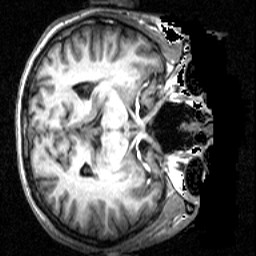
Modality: T1w
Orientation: axial
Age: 21
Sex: male